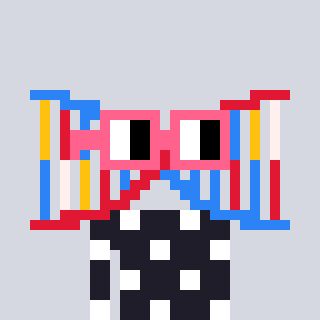
a pixel art character with square pink glasses, a dna-shaped head and a grayscale-colored body on a cool background